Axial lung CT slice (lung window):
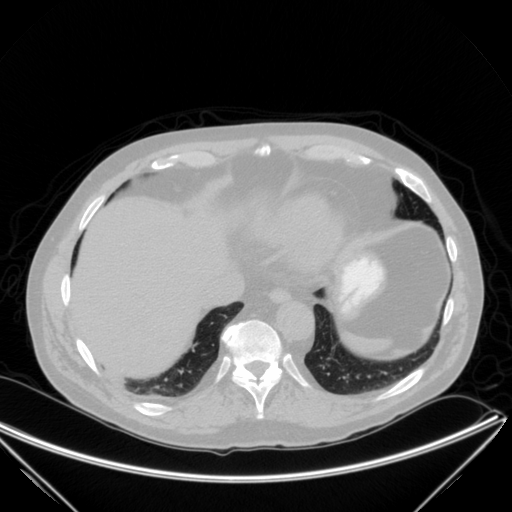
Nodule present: no